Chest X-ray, PA view. Patient: 55 years old, sex M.
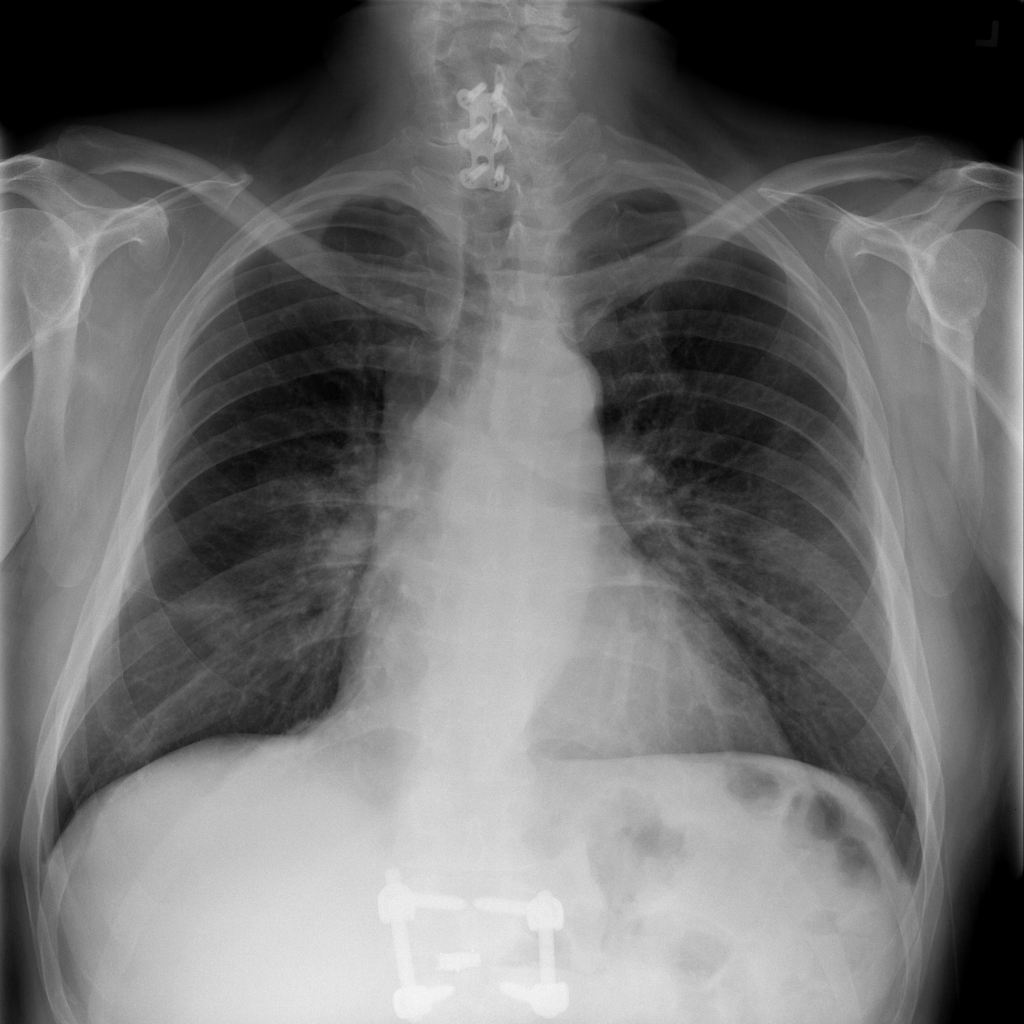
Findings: Nodule